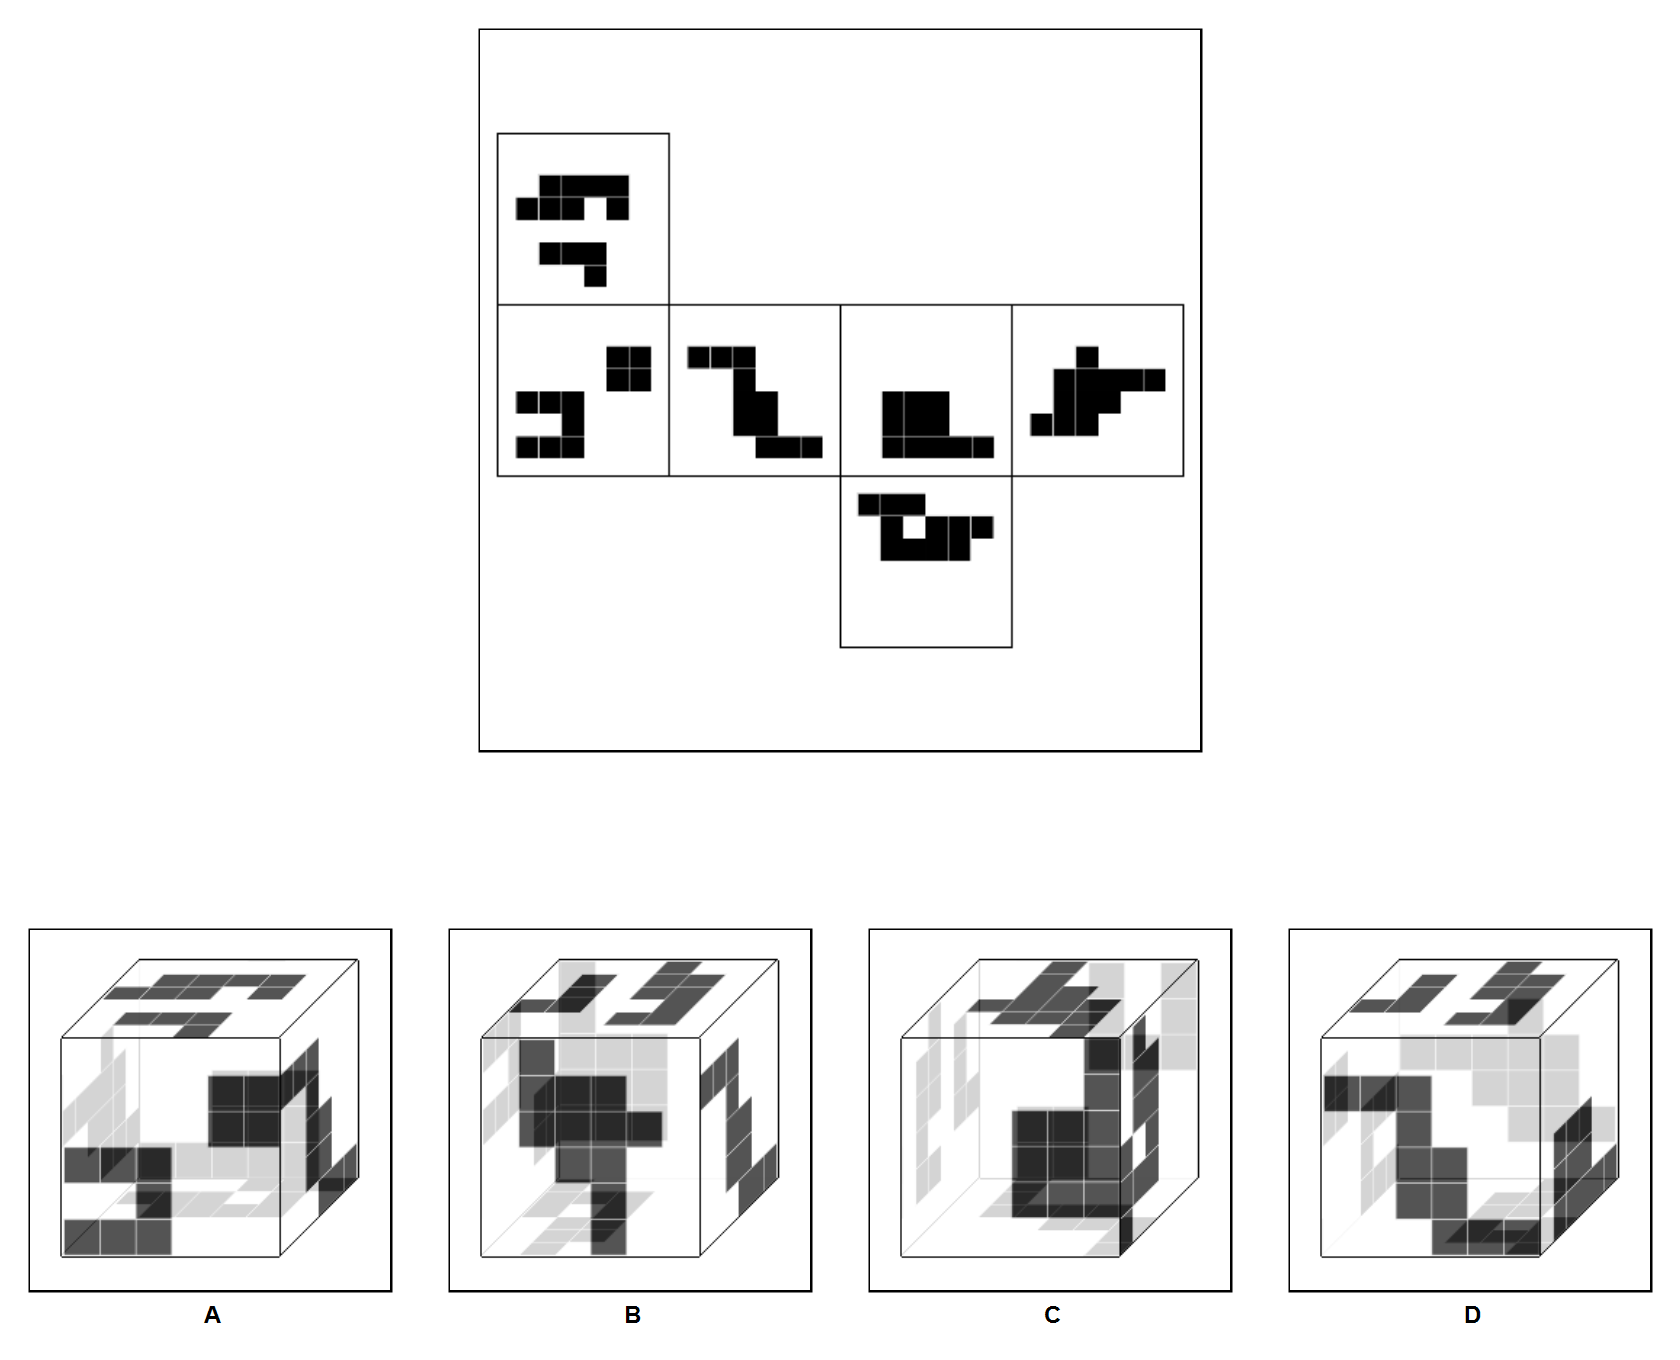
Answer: B